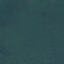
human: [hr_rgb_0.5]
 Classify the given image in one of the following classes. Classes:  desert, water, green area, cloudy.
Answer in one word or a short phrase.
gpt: green area